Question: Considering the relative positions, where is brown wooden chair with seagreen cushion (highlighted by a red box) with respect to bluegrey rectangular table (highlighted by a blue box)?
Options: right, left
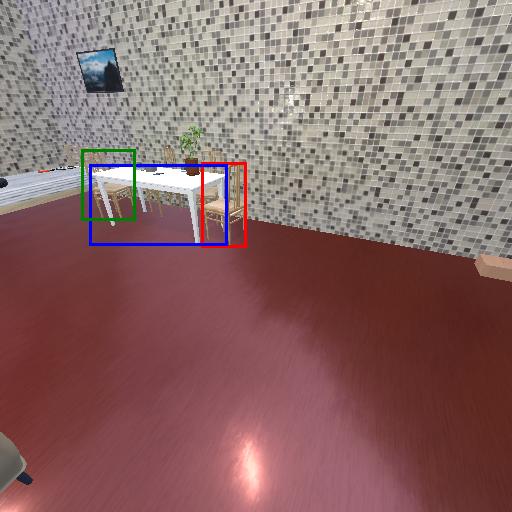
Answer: right